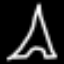
Label: The Eiffel Tower